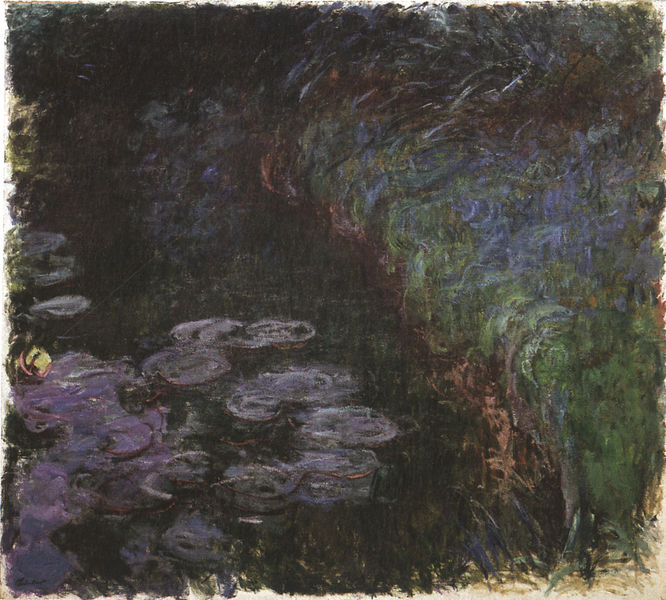
Titel: Seerosen
Künstler: Claude Monet
Institution: Köln, Wallraf-Richartz-Museum
Schlagwörter: blau, blätter, dunkel, gemälde, wasser, grün, teich, ufer, blüten, gras, schilf, pflanzen, abstrakt, violett, monet, seerosen